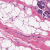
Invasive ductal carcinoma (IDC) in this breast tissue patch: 1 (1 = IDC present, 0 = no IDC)